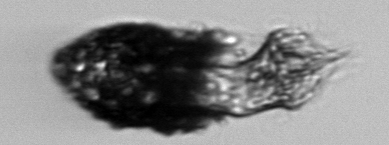
Label: Stenosemella_pacifica